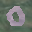
Label: 0